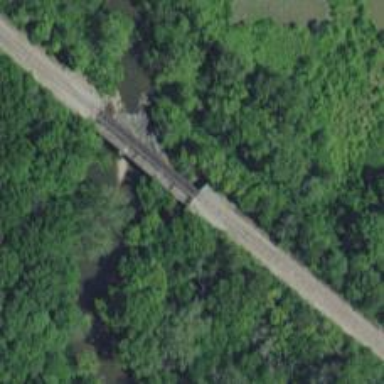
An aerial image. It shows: Beam bridge for railway.